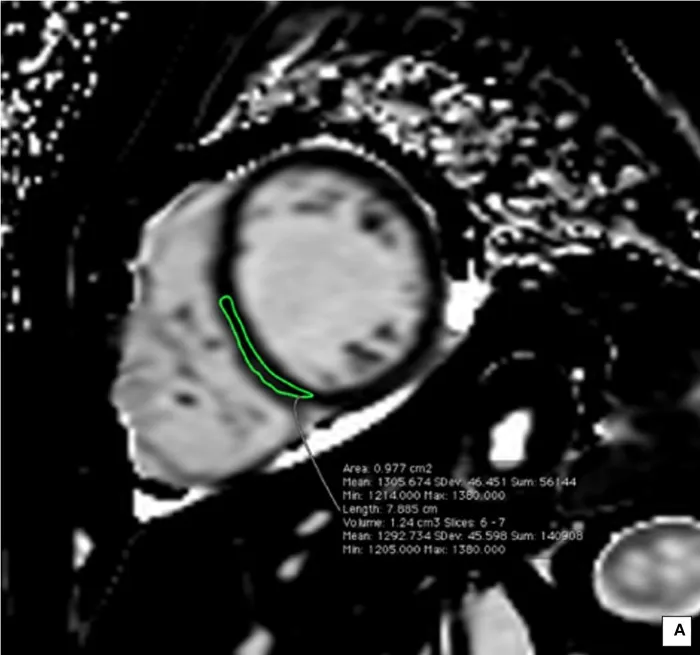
Representative native T1 mapping image and the corresponding late gadolinium enhancement (LGE) image at presentation. (A) Midventricular short axis image of T1 map (SAX) showing elevation of the T1 times; an example from the inferoseptal segment (demarcated green area: 1,305 ms).
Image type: radiology (mri)